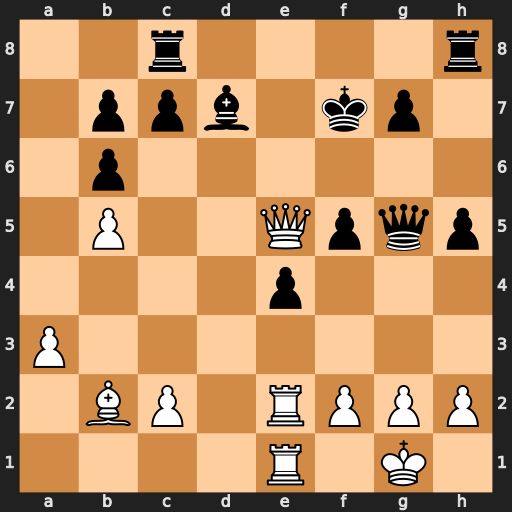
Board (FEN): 2r4r/1ppb1kp1/1p6/1P2Qpqp/4p3/P7/1BP1RPPP/4R1K1
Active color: w
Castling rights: -
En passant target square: -
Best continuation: Rxe4 Rhe8 Qd5+